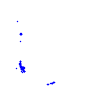
Particle: proton